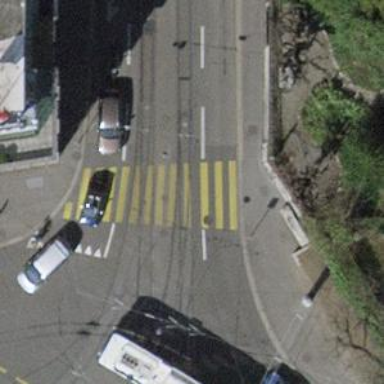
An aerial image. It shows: Marked zebra crossing on the road. The crossing is indicated by zebra markings.